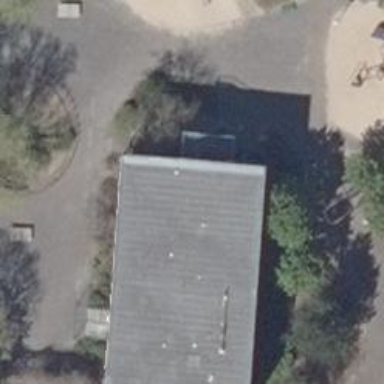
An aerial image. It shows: School building.